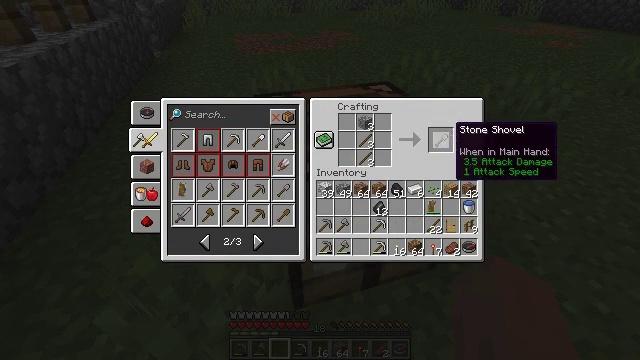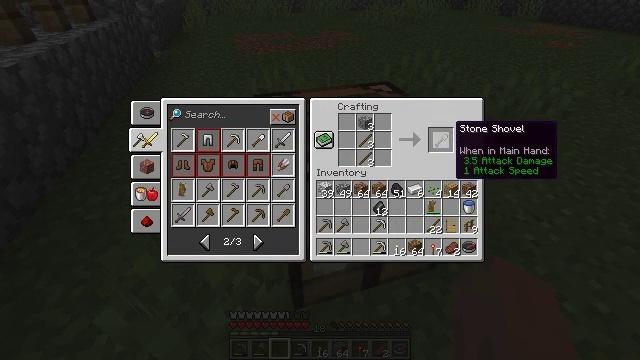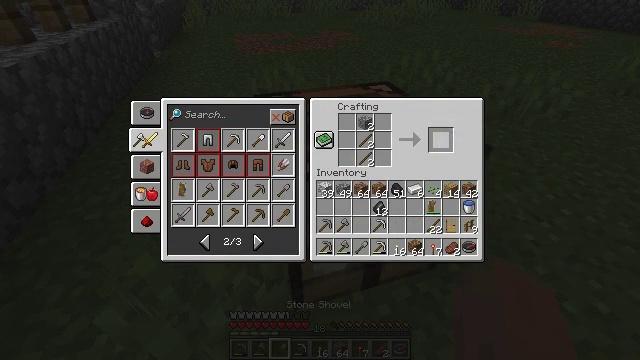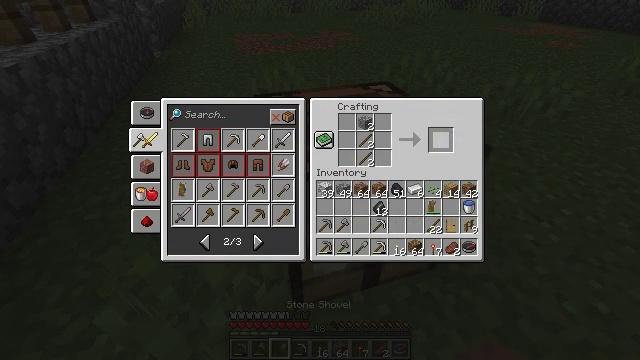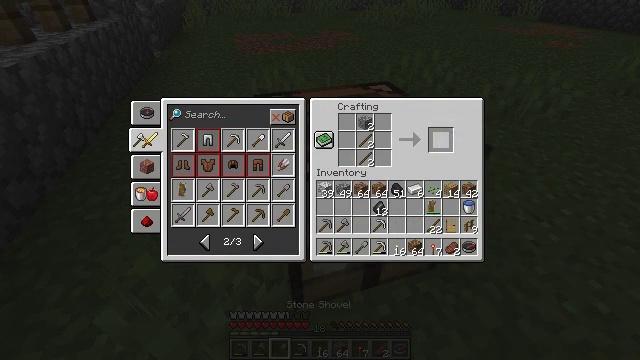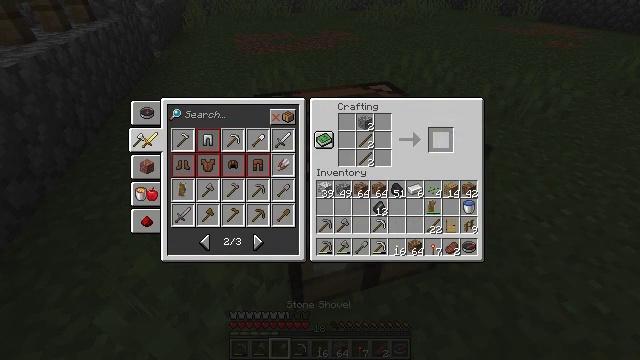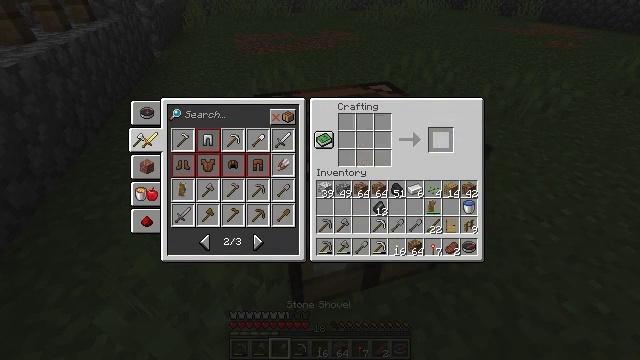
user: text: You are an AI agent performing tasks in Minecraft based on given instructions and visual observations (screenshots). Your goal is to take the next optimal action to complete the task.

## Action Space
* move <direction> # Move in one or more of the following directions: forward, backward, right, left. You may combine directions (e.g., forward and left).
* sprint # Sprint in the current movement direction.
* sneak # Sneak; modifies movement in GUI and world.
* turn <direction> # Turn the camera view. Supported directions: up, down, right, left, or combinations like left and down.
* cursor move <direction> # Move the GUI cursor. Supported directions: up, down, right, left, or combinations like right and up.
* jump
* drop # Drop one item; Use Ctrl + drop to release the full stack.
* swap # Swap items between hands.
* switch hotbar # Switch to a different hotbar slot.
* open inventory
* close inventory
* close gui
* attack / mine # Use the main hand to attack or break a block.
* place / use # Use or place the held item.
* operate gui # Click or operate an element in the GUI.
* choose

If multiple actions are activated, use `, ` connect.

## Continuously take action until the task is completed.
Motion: motion action
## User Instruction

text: Craft a stone shovel with cobblestone and sticks.
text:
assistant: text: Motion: sneak
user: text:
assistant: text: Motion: sneak, choose
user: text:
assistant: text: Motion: sneak, choose
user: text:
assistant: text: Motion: sneak
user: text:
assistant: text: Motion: sneak
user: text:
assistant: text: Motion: sneak
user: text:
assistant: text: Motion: sneak